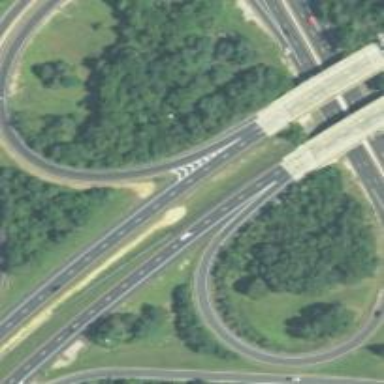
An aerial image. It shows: Motorway junction.